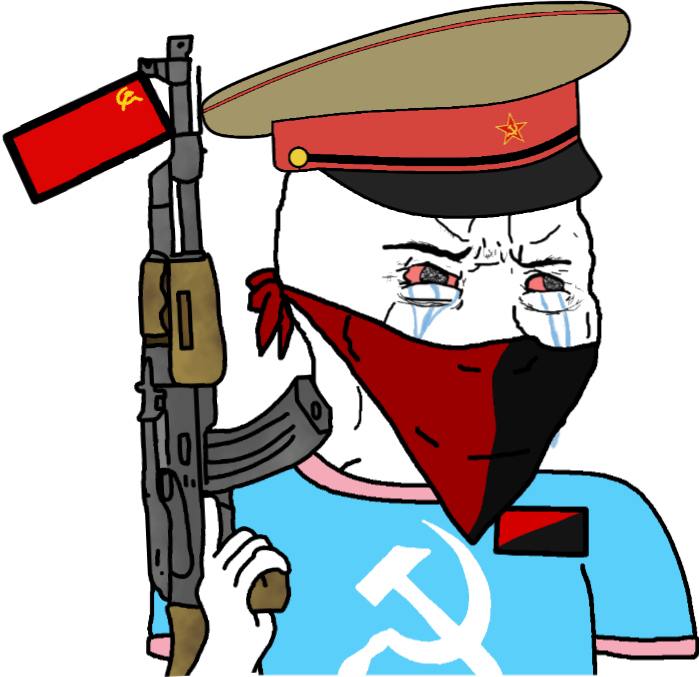
Label: 5_Crying_Wojak